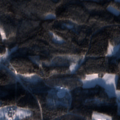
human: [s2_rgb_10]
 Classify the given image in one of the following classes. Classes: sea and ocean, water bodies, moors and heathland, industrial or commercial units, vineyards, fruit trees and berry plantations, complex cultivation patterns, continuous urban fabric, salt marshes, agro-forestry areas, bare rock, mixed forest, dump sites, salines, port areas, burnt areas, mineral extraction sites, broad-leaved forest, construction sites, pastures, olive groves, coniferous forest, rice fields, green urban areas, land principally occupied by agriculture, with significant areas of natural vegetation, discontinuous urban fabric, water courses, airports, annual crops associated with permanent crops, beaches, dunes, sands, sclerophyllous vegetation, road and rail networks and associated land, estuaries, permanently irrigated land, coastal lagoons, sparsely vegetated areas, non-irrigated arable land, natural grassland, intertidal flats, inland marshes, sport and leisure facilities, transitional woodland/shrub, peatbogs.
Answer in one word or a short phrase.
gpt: land principally occupied by agriculture, with significant areas of natural vegetation, coniferous forest, mixed forest